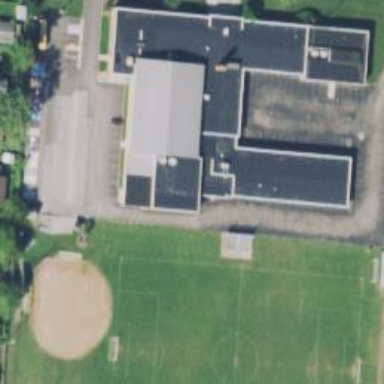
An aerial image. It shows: School.